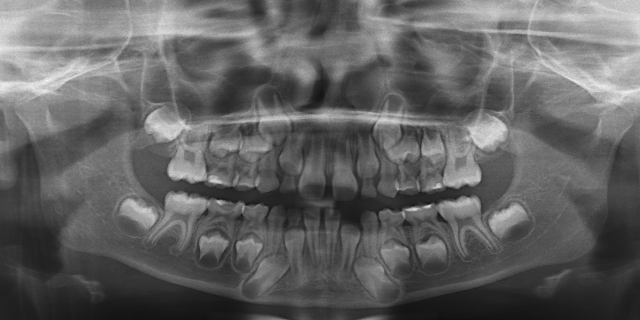
child